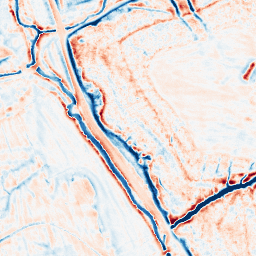
Category: edge_preserving
Decomposition family: bilateral
Decomposition parameters: d: 15
sigma_color: 150
sigma_space: 150
Upsampling method: bicubic_3x
Upsampling parameters: scale: 3
Upsampling scale: 3